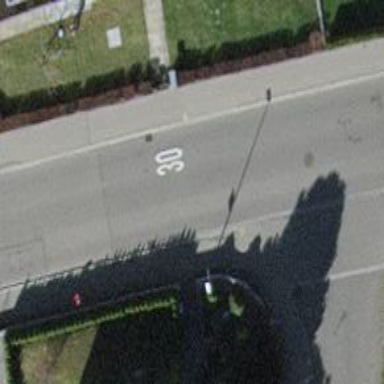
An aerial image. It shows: Unmarked crossing on the road.